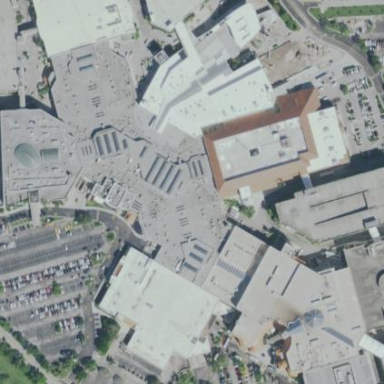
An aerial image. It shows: Retail area with mall.